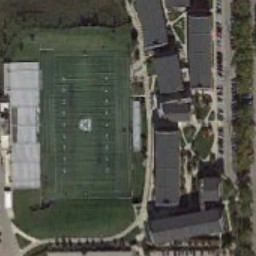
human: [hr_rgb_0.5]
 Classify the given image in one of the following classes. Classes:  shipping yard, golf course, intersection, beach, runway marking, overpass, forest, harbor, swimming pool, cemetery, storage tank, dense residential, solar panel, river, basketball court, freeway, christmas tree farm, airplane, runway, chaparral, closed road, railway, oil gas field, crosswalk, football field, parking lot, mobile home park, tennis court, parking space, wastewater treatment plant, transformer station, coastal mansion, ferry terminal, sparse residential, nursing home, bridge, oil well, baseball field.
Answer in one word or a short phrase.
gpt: football field